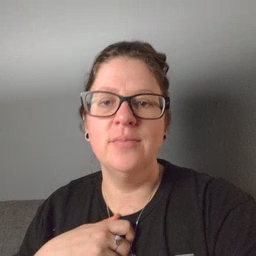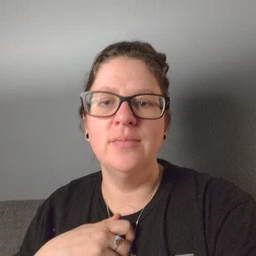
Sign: ear